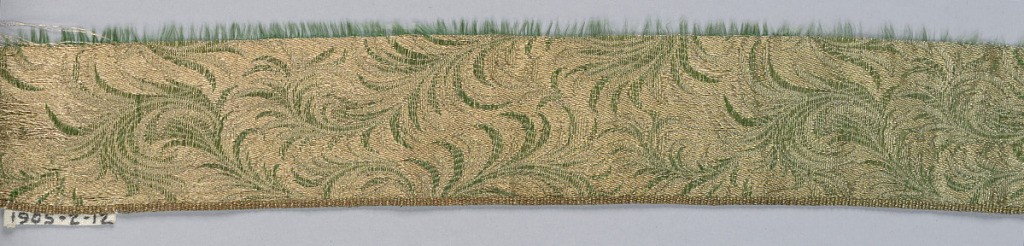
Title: Ribbon
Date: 18th century
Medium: silk, metallic threads Technique: woven
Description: Design of feather-like leaves in green, white and gold metallic threads on a gilt ground.